Question: I'm trying to make a software with good UI , but i'm not professional in VB ...
How can i make a circular progress bar ?
for Example

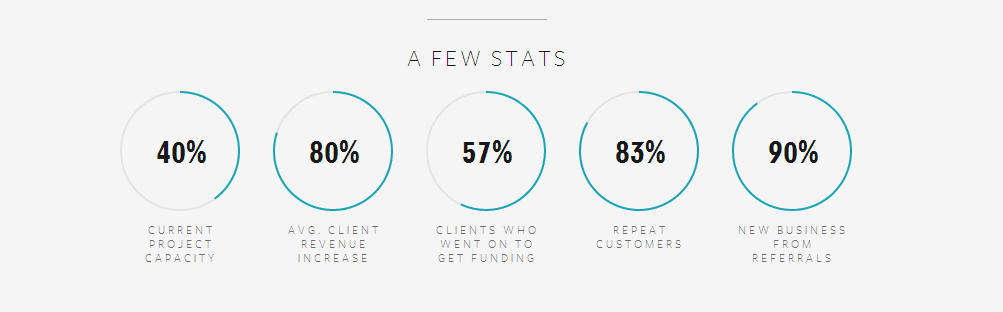
Answer: How about just drawing your own using GDI+.
You can convert this to your own usercontrol later but this will get you started. It should be fairly self explanatory:
'''
Private Sub Form2_Paint(sender As Object, e As PaintEventArgs) Handles Me.Paint
DrawProgress(e.Graphics, New Rectangle(5, 5, 60, 60), 40)
DrawProgress(e.Graphics, New Rectangle(80, 5, 60, 60), 80)
DrawProgress(e.Graphics, New Rectangle(155, 5, 60, 60), 57)
End Sub
Private Sub DrawProgress(g As Graphics, rect As Rectangle, percentage As Single)
'work out the angles for each arc
Dim progressAngle = CSng(360 / 100 * percentage)
Dim remainderAngle = 360 - progressAngle
'create pens to use for the arcs
Using progressPen As New Pen(Color.LightSeaGreen, 2), remainderPen As New Pen(Color.LightGray, 2)
'set the smoothing to high quality for better output
g.SmoothingMode = Drawing2D.SmoothingMode.AntiAlias
'draw the blue and white arcs
g.DrawArc(progressPen, rect, -90, progressAngle)
g.DrawArc(remainderPen, rect, progressAngle - 90, remainderAngle)
End Using
'draw the text in the centre by working out how big it is and adjusting the co-ordinates accordingly
Using fnt As New Font(Me.Font.FontFamily, 14)
Dim text As String = percentage.ToString + "%"
Dim textSize = g.MeasureString(text, fnt)
Dim textPoint As New Point(CInt(rect.Left + (rect.Width / 2) - (textSize.Width / 2)), CInt(rect.Top + (rect.Height / 2) - (textSize.Height / 2)))
'now we have all the values draw the text
g.DrawString(text, fnt, Brushes.Black, textPoint)
End Using
End Sub
'''
Output